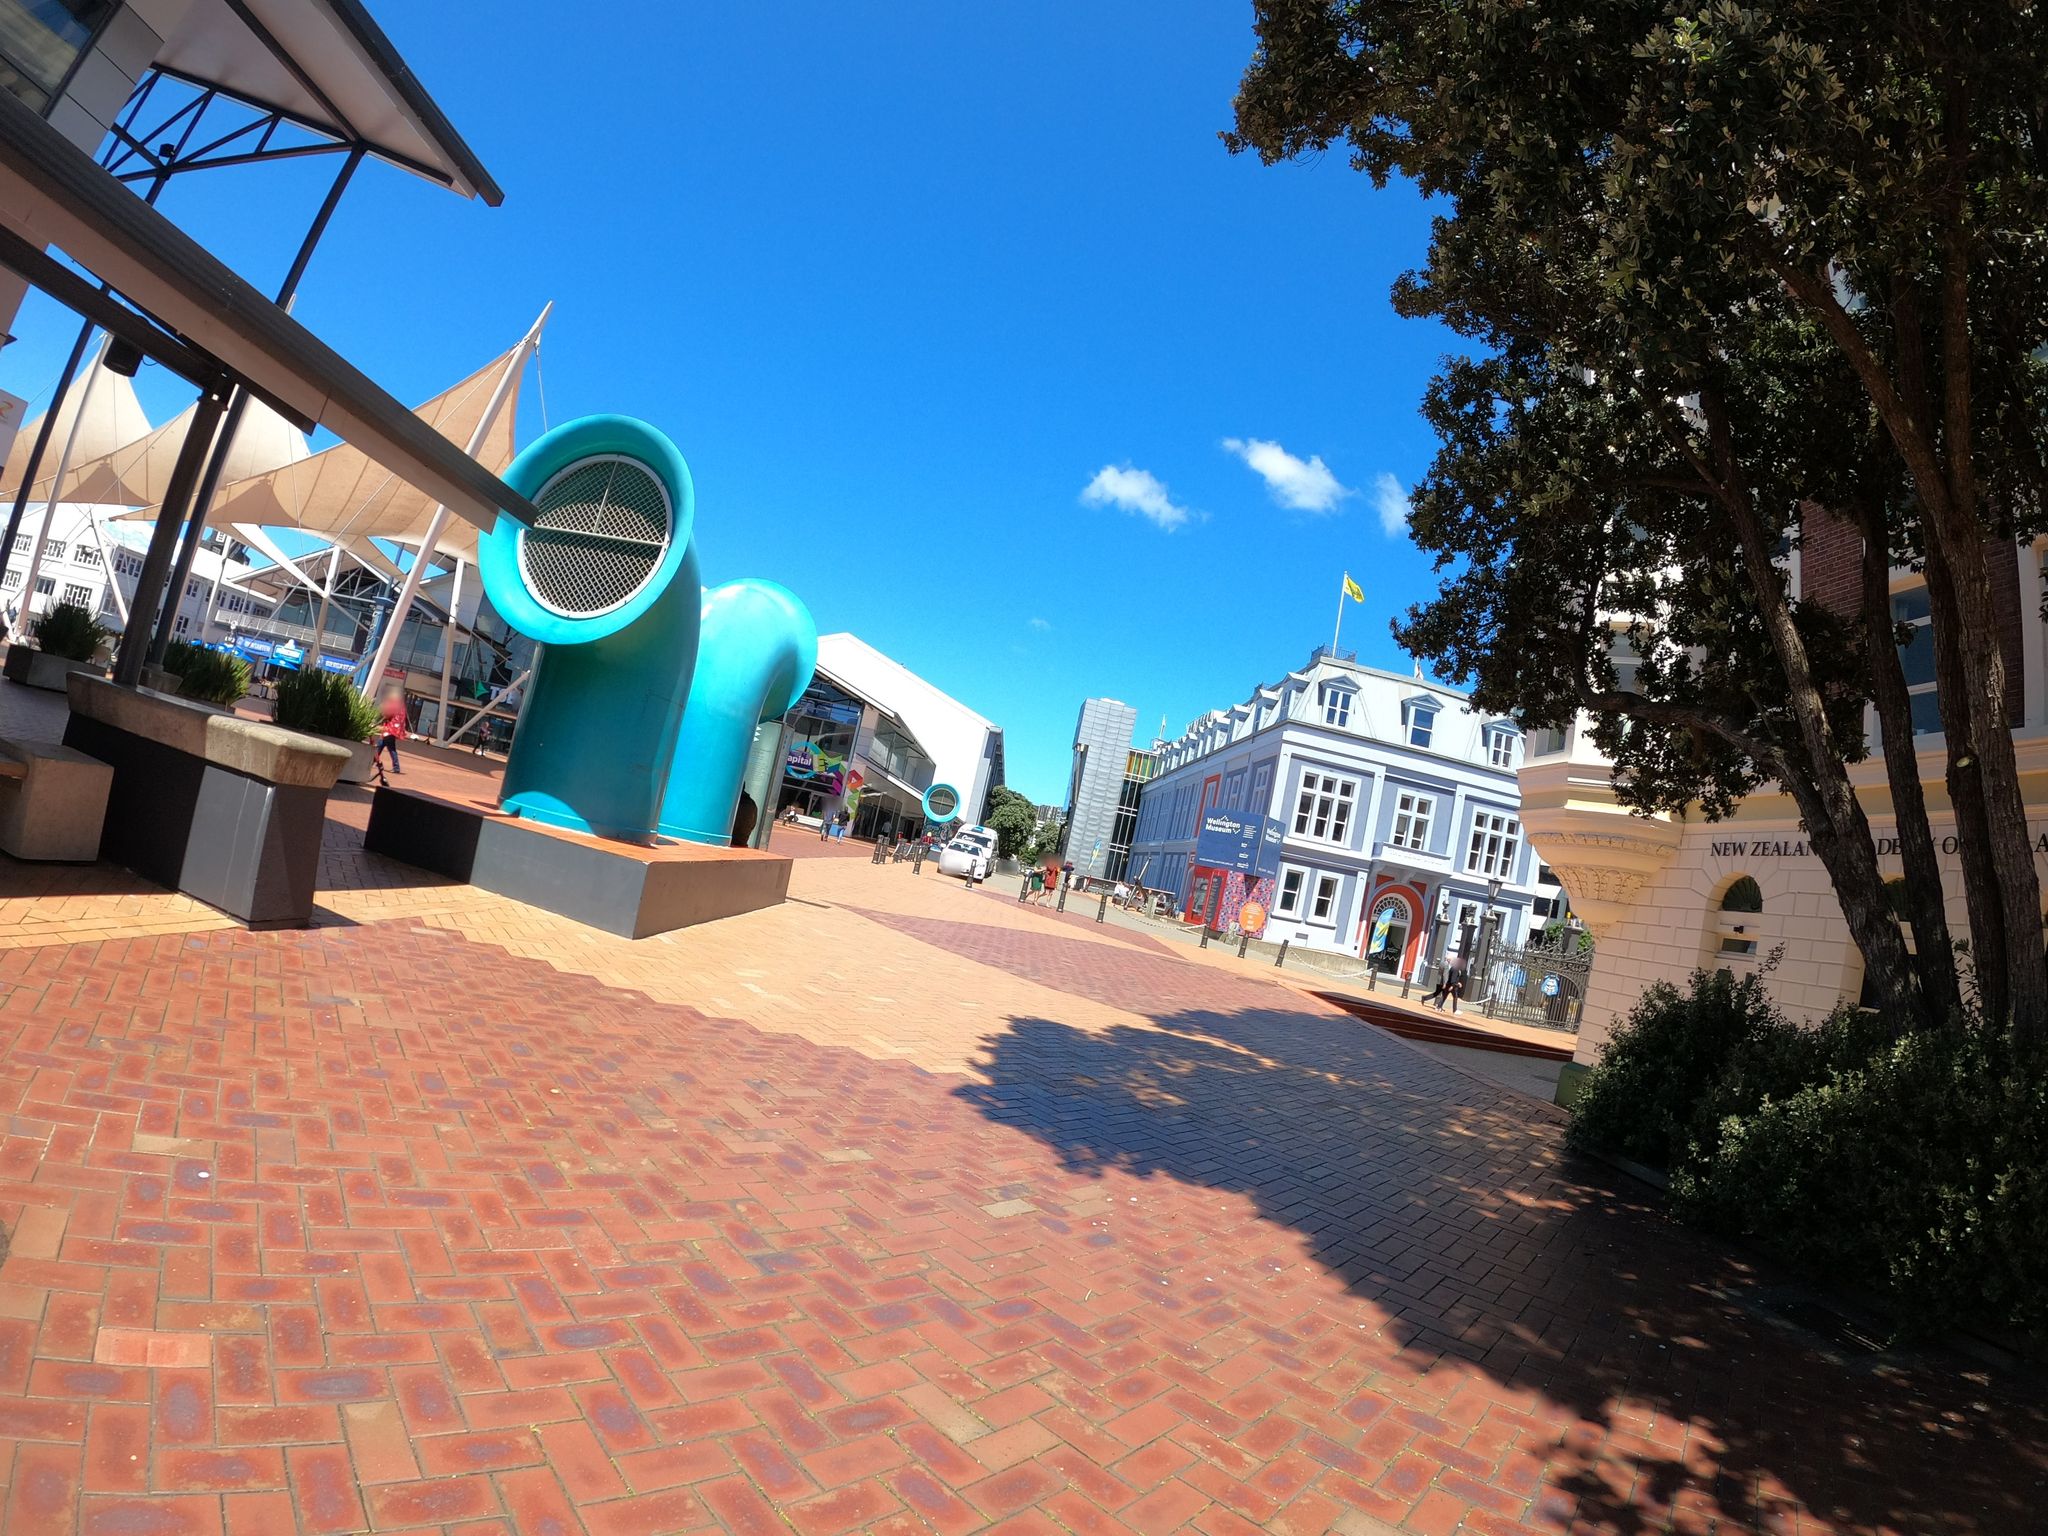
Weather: clear
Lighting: day
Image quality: good
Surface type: walking surface
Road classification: service, pedestrian
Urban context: urban centre
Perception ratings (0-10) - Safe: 2.64, Lively: 9.32, Beautiful: 7.93, Boring: 4.54, Depressing: 1.79, Wealthy: 7.78